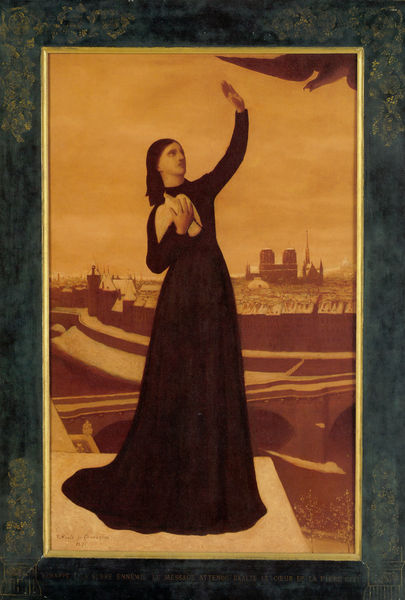
Titel: Le Pigeon Voyageur ou Echappé à la serre ennemie, le message attendu exalte le coeur de la fière cité, Die Brieftaube oder Die erwartete Nachricht vom Entkommen aus der feindlichen Klaue begeistert das Herz der stolzen Stadt
Künstler: Pierre Puvis de Chavannes
Standort: Paris
Institution: Musée d'Orsay
Schlagwörter: adler, angriff, berg, blau, dunkel, falke, flügel, gemälde, hand, himmel, mann, vogel, wasser, weiß, wolken, fluss, gelb, grün, kirchturm, mädchen, stadt, braun, frau, frisur, geste, grau, haar, hell, hintergrund, kleid, licht, nase, orange, paris, pfeiler, schwarz, symbol, blick, dach, schnee, weg, wolke, beige, symbolismus, arm, arme, augen, federn, gesicht, rahmen, spitze, stehen, stein, taube, bildnis, hals, hände, portrait, signatur, bach, horizont, brücke, kirche, gewand, gold, haare, pose, locken, kirchturmspitze, turm, statue, schleppe, schrift, schnabel, bogen, ort, berge, dorf, dächer, mauer, monochrom, vergilbt, werbung, rand, sepia, krieg, sturm, unwetter, church, white, women, black, dress, face, jugendstil, lady, old, wall, woman, yellow, kopftuch, festhalten, gown, korb, picture, brown, kirchen, panorama, stadtansicht, straßen, bögen, türme, münchen, dom, festung, plakat, frieden, kathedrale, eiß, weissw, jesus, christlich, angel, heaven, sky, tree, mittelalter, religiös, greifvogel, building, water, distance, tower, graben, stadtmauer, orleans, river, maria, frame, look, glauben, castle, bird, fly, plakativ, drache, wings, demut, beschützen, schutz, bridge, ledge, person, abwehr, abwehren, city, winken, brückenpfeiler, friede, cathedral, buildings, befestigungsanlage, cloth, dove, pigeon, god, heiliger geist, schützen, dragon, friedenstaube, raubvogel, kathedralen, pedestal, standing, wing, towers, freiheitsstatue, schützend, abwehrend, black dress, framed, notre dame, holztöne, quadro, mote, jeanne dárc, god sky